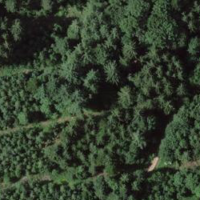
EUNIS habitat code: 41
Species observed at this site:
Sambucus racemosa